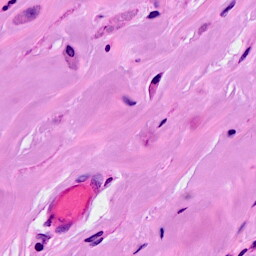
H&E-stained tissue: Breast